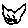
Label: cat